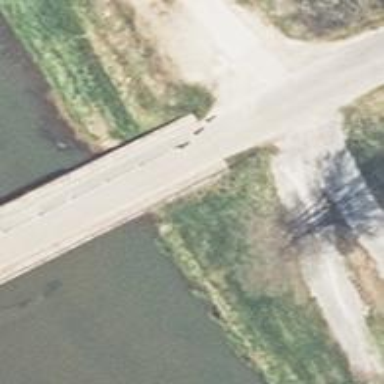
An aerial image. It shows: Unclassified road with asphalt surface is on bridge.